Question: I've got this csv table for which I need to rescale data between 0 and 1 per each column. That is, the lowest value of any given column will be 0, the highest will be 1, and all other values will be linearly scaled accordingly. Here's my script:
'''
tableau <- read.csv(text="Net,B,C,D,E (e),F (f)
a,1.88,0.15,0.6,10,90
b,2.05,0.23,0.51,55,80
c,2.09,0.29,0.4,58,88
d,2.07,0.52,0.36,80,84
e,2.13,0.3,0.27,7,90")
tableau.m <- melt(tableau)
tableau.m <- ddply(tableau.m, .(variable), transform,rescale = rescale(value))
'''
The issue is that the 1st paragraph is not totally true: the rescales should be done by column, except for the two last columns: I need "E.e" and "F.f" to be rescaled together according to the lowest value of the two columns, and the highest value of the two columns. That is, for these columns only and not for the others, the lowest value should be 7 (showing as white), and the highest should be 90 (showing as dark blue).
So, in column F.f, all cells should be shown as a dark-ish blue.
Is it possible to achieve this with ?

(In this example, column B should read with 2.13 being white, 1.88 being dark blue, and 2.07's, 2.09's, 2.05's shades being scaled accordingly. The other column should be left untouched.)
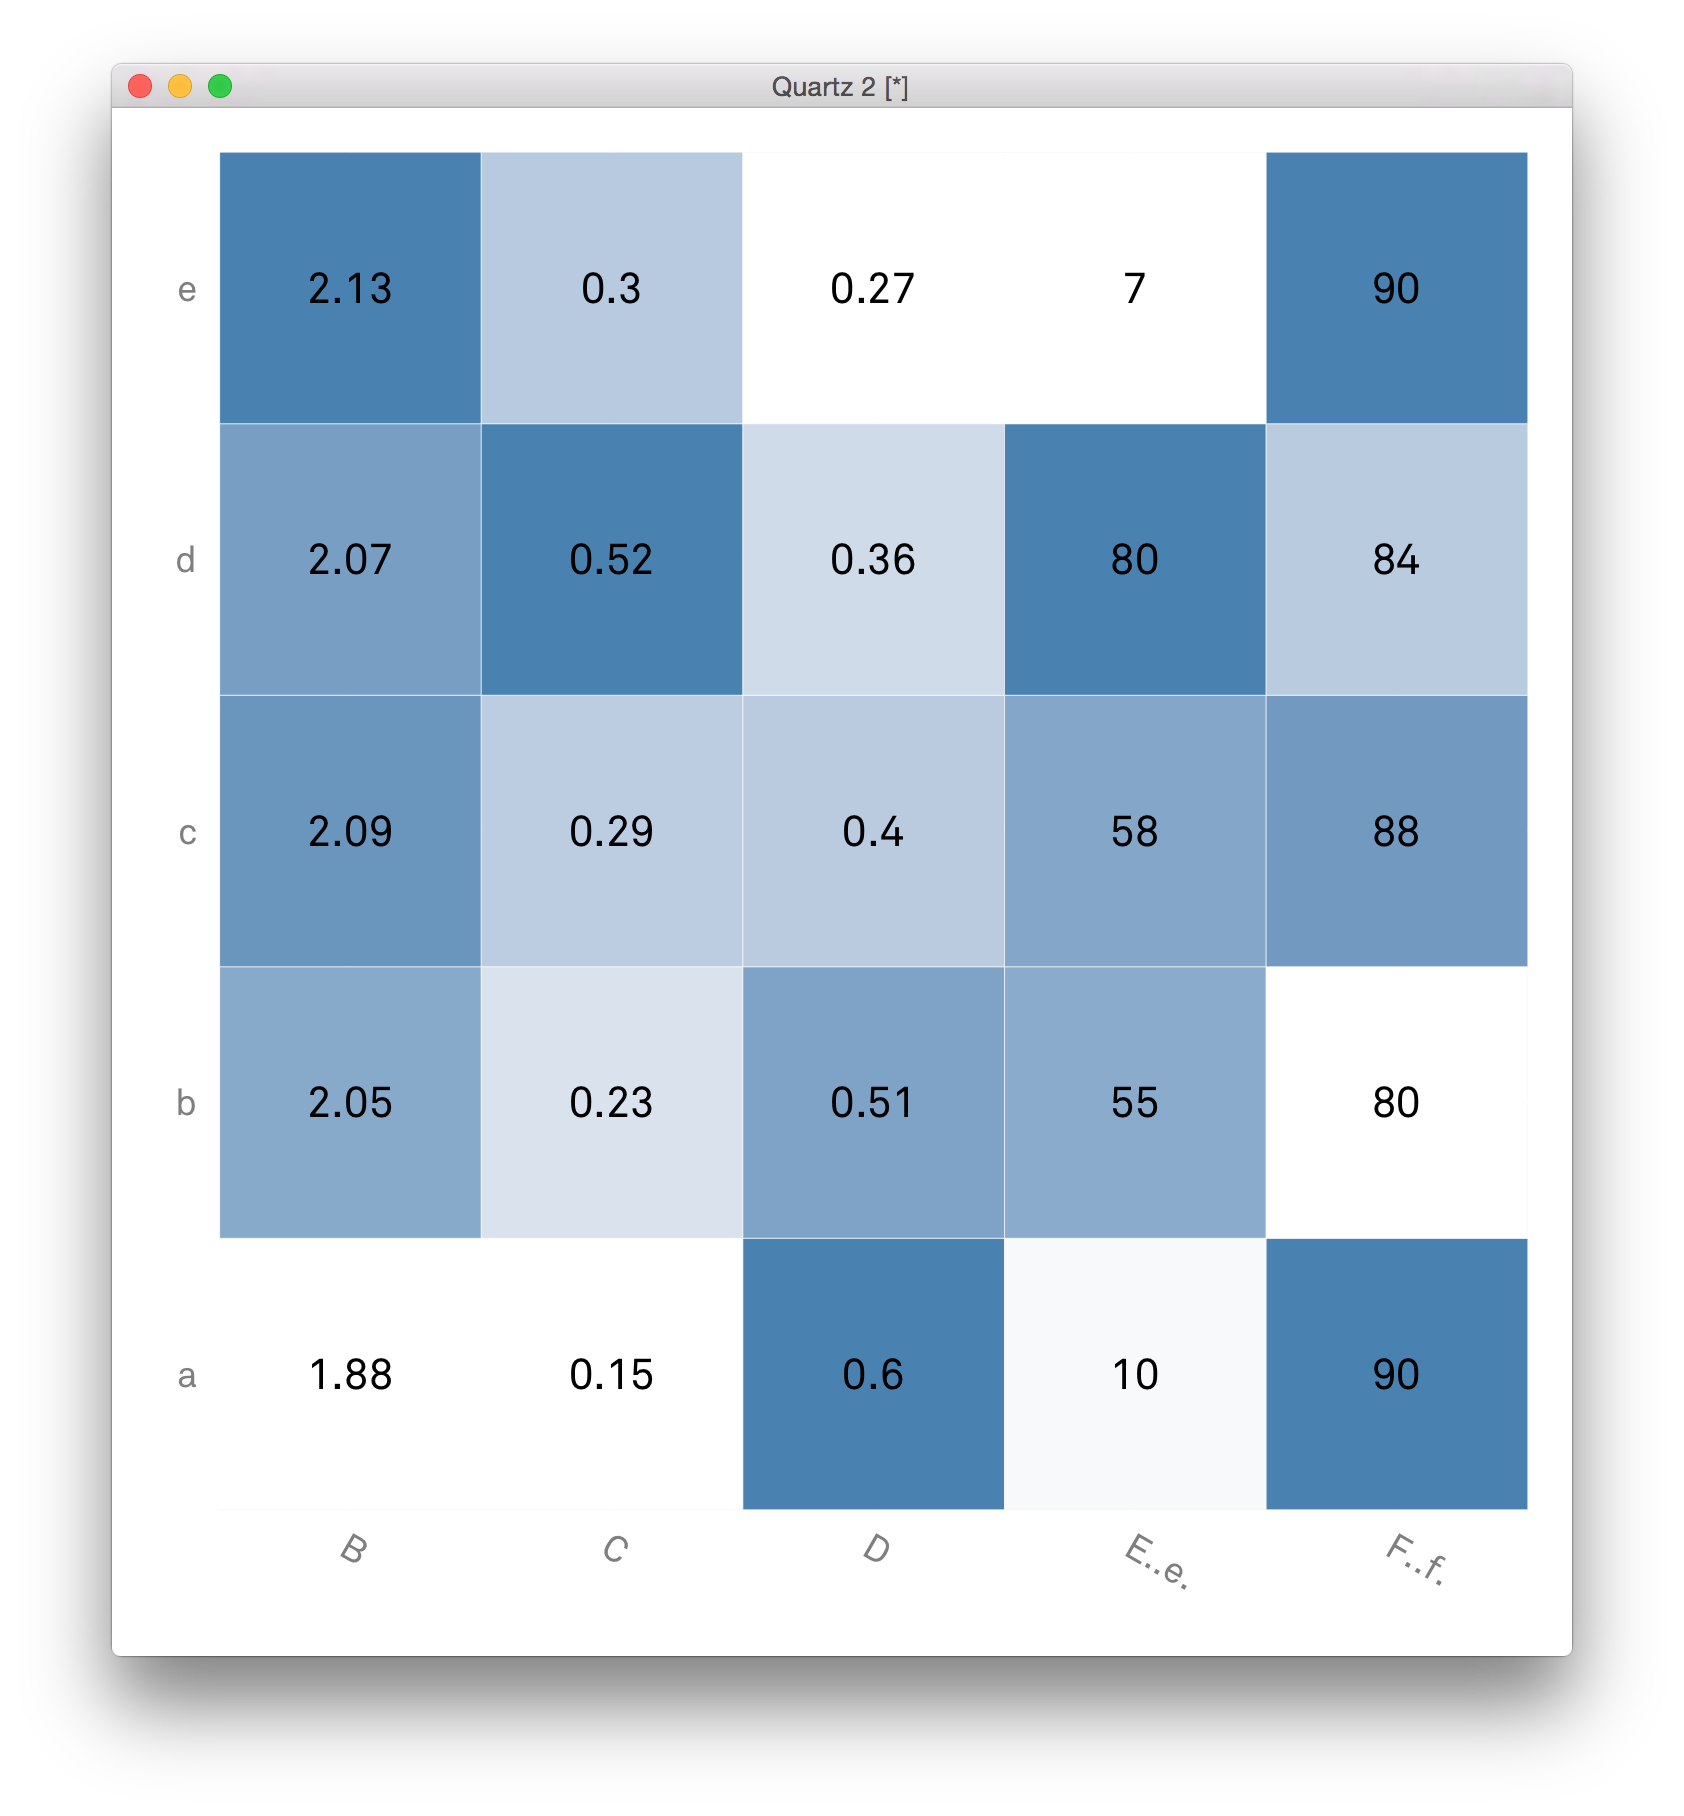
Answer: You can use an 'ifelse' statement to scale the 'E.e' and 'F.f' values based on their combined range, rather than the range of each individual group of values:
'''
tableau.m = ddply(tableau.m, .(variable), transform,
rescale = ifelse(variable %in% c("E.e","F.f"),
rescale(value,
from=range(value[variable %in% c("E.e","F.f")])),
rescale(value)))
'''
After seeing your comment, I realized that my original code was incorrect. We've asked 'plyr' to group by 'variable', so it can't look at two separate values of 'variable' at the same time to get the correct range for 'rescale'.
Here's updated code that gets the correct range from the full data frame. It works, but it does so by going "outside" the environment of plyr's grouping function, which doesn't seem very elegant to me (and perhaps might even have unintended consequences in some situations).
'''
tableau.m = ddply(tableau.m, .(variable), transform,
rescale=ifelse(variable %in% c("E.e","F.f"),
rescale(value,
from=range(tableau.m$value[tableau.m$variable %in% c("E.e","F.f")])),
rescale(value)))
'''